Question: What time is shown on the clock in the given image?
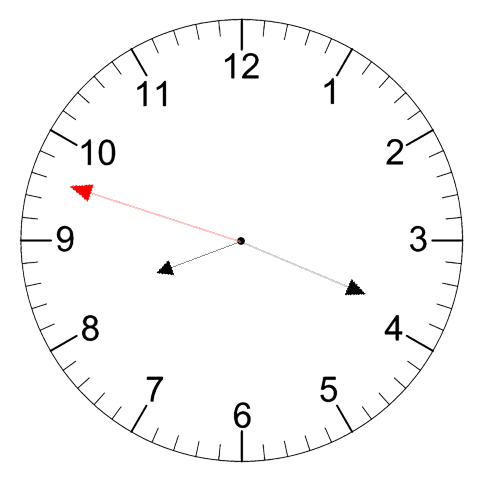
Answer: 08:18:48